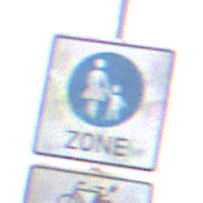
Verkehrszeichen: BeginnFussgaengerzone
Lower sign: EinspurigeFahrzeugeFrei6
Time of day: MorningAfternoon
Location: Outdoor (Suburban)
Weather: PartlyCloudy
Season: NotSpecified
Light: Natural